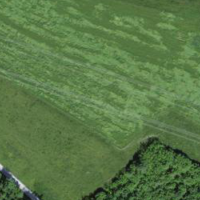
EUNIS habitat code: 52
Species observed at this site:
Campanula trachelium